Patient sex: M
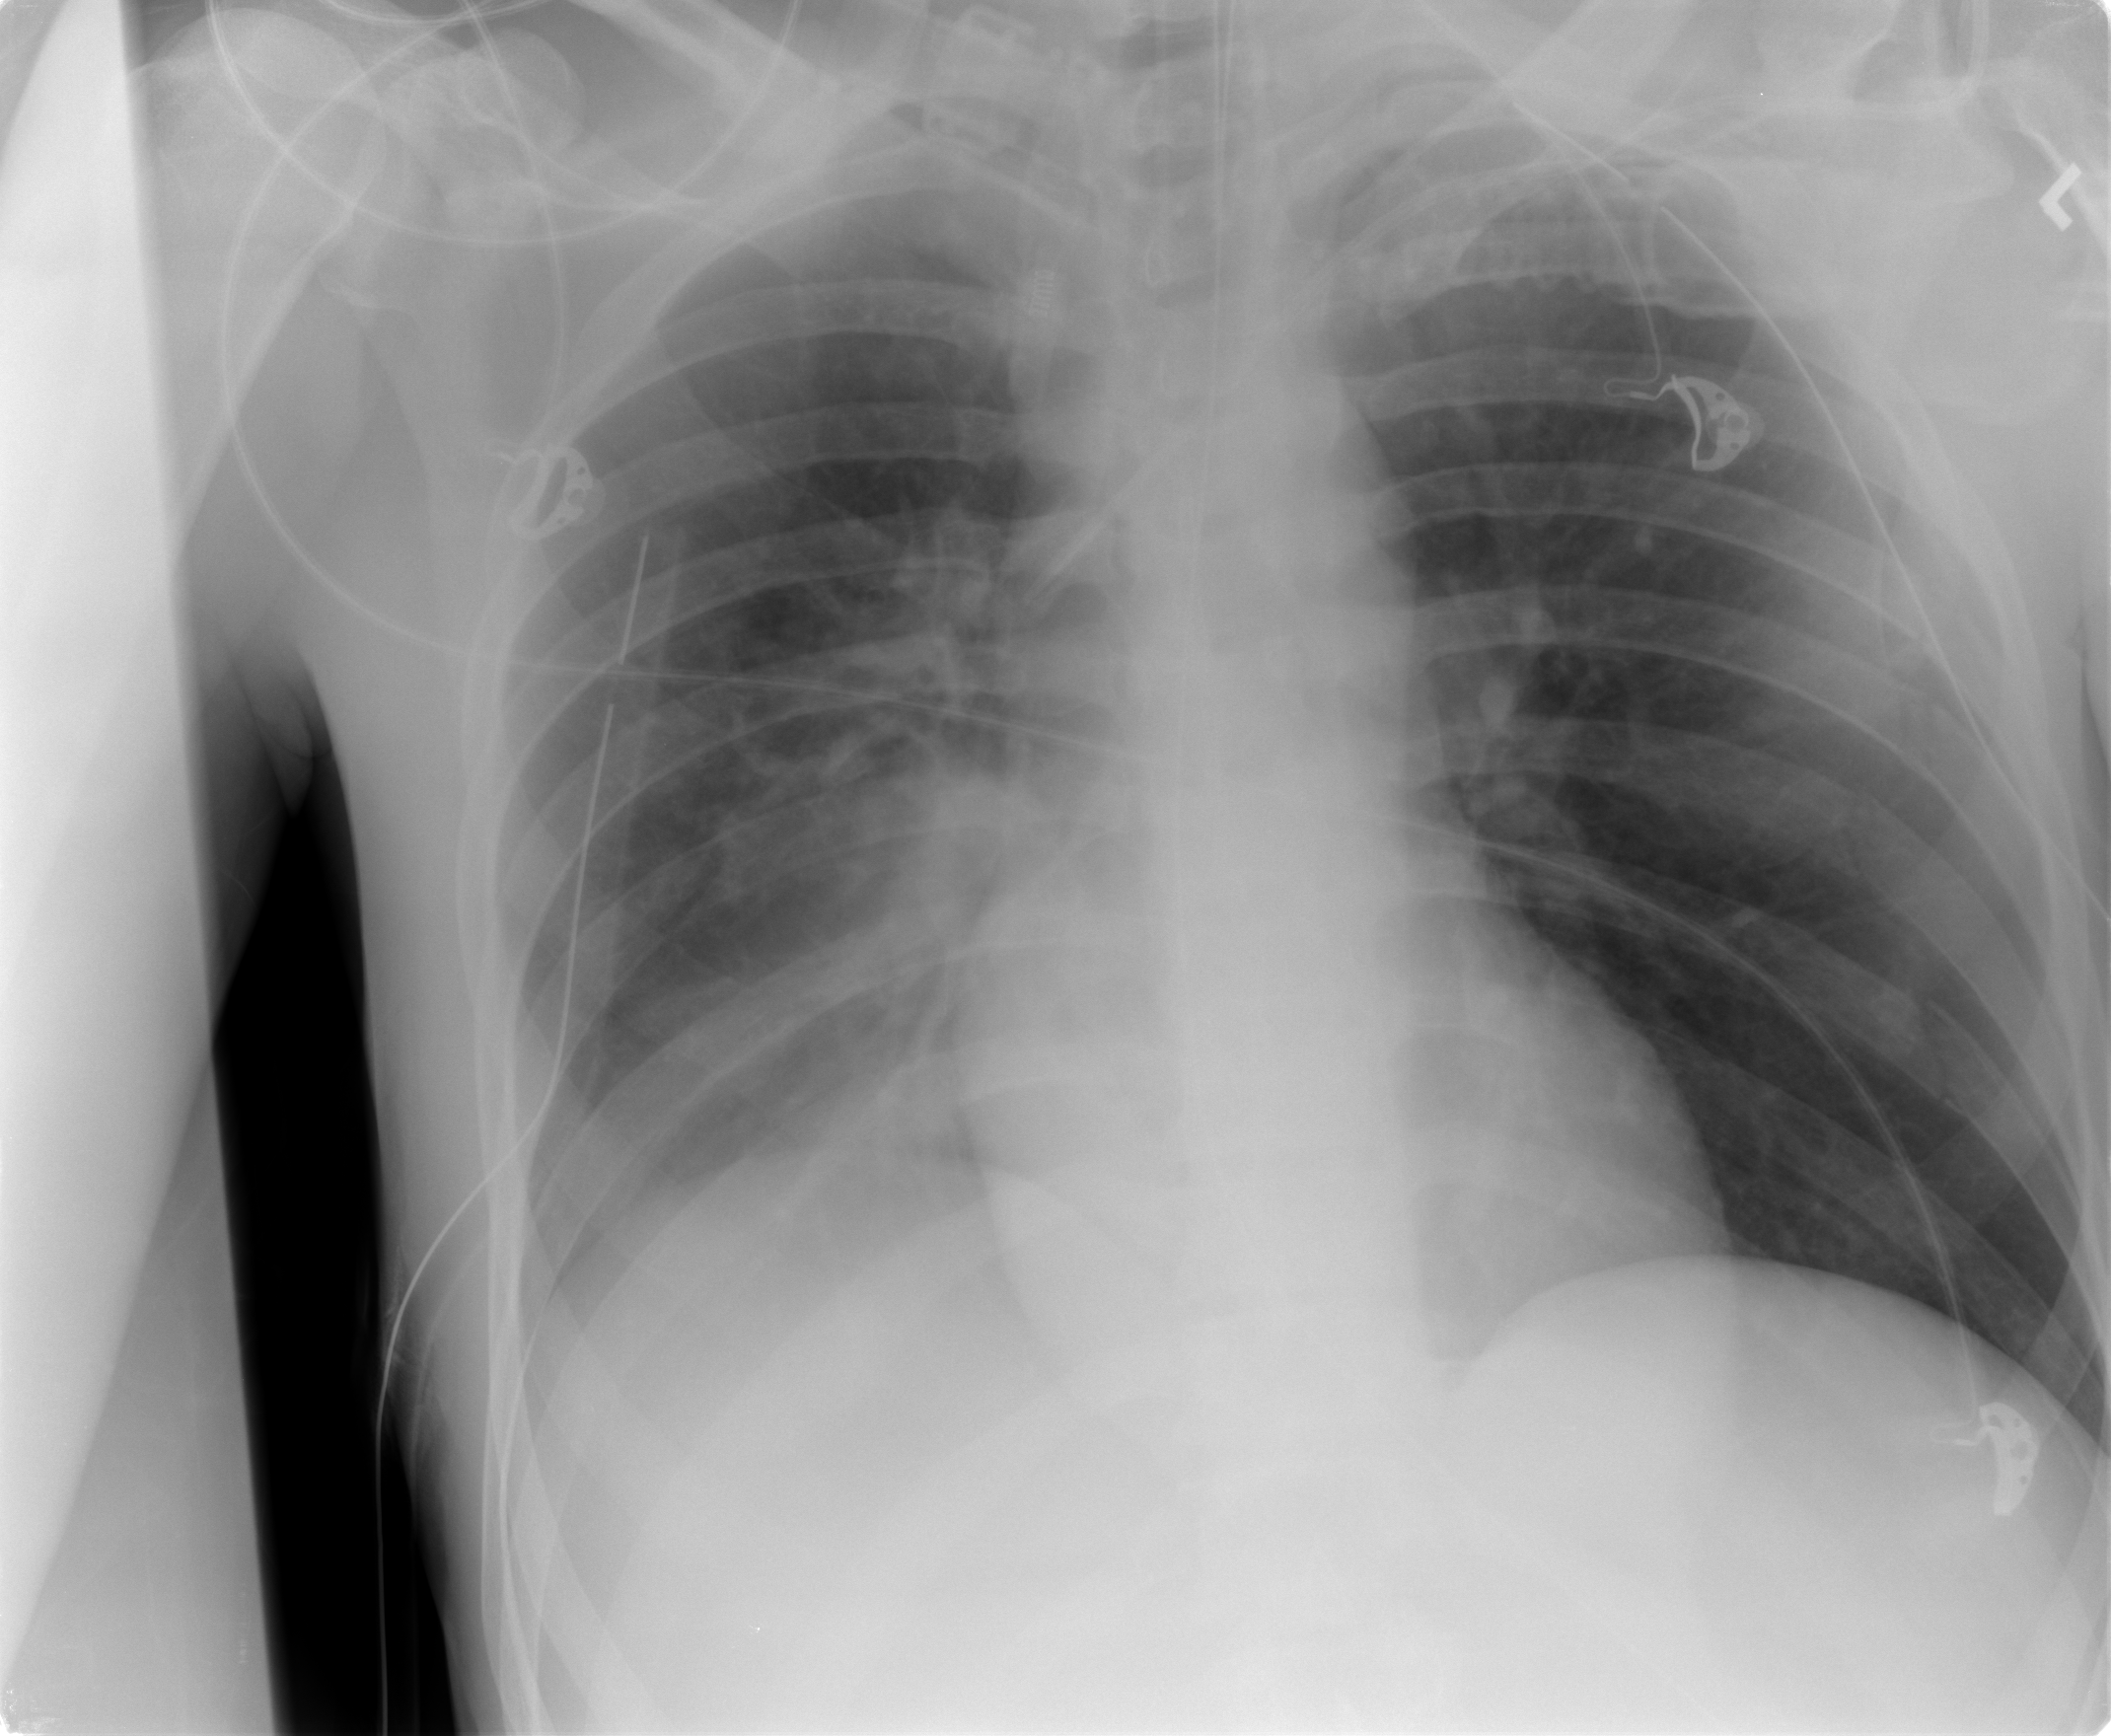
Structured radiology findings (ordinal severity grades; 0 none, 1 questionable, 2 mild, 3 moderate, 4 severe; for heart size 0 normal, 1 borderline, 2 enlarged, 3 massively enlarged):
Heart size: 0
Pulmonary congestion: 0
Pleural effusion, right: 1
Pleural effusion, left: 0
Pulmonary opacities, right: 0
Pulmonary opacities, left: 0
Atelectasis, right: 2
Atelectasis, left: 0